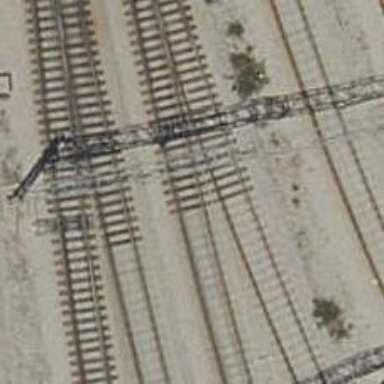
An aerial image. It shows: Rail yard with electrified contact lines for the railway.